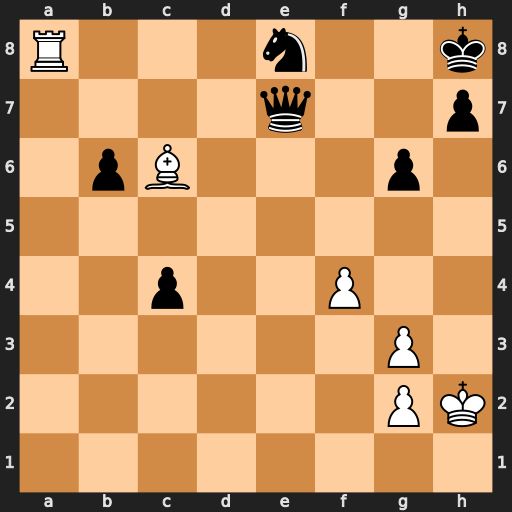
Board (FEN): R3n2k/4q2p/1pB3p1/8/2p2P2/6P1/6PK/8
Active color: w
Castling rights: -
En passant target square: -
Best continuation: Rxe8+ Qxe8 Bxe8